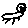
Label: cat